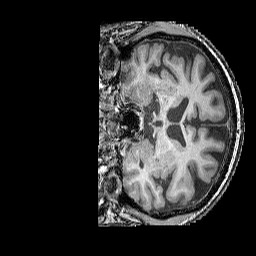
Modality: T1w
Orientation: coronal
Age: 64
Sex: male
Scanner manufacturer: siemens
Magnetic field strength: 3 T
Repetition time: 2.25 s
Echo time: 0.00411 s